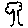
Label: tree